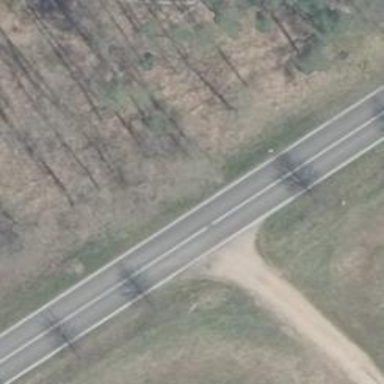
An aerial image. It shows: Secondary road with asphalt surface.